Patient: sex M, age 47
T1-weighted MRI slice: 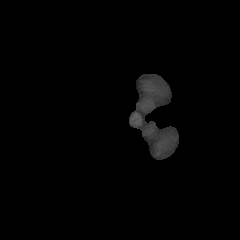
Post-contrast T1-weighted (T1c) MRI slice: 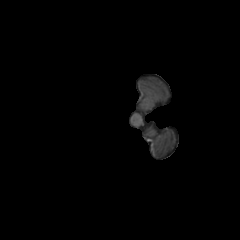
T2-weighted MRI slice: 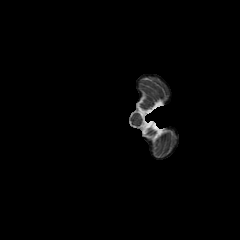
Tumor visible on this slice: no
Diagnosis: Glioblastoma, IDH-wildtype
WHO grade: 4